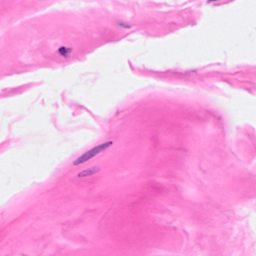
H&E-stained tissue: Breast